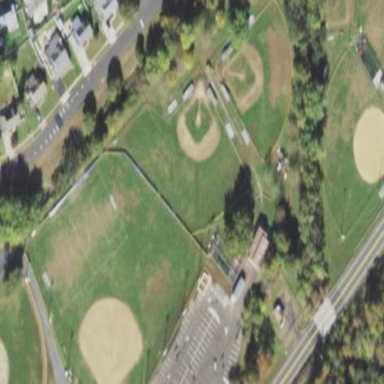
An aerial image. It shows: Baseball pitch for leisure and sports activities.